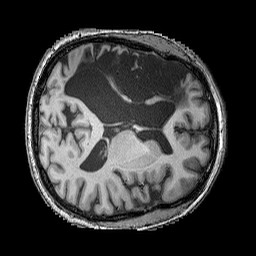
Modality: T1w
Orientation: axial
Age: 43
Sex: male
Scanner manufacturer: siemens
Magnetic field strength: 3 T
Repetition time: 2.25 s
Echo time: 0.00411 s